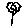
Label: flower